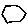
Label: hexagon